Interaction volume radius: 5 \u00c5
Interaction volume height: 25 \u00c5
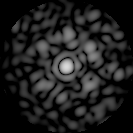
Disorder parameter: 0.7215